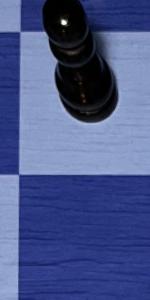
Label: Empty